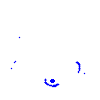
Particle: proton